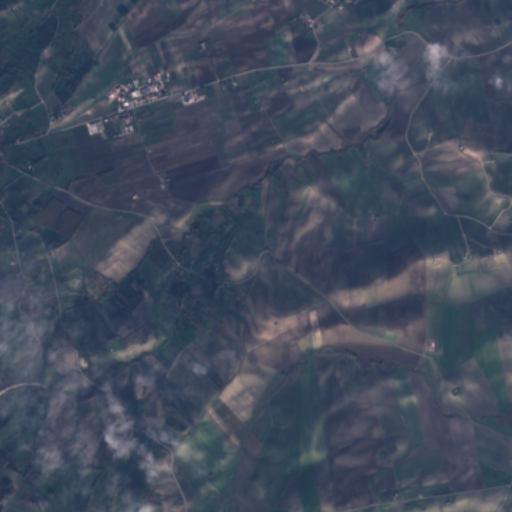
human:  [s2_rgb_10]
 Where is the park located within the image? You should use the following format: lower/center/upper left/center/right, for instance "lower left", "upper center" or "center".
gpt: The park is located in the upper left of the image.
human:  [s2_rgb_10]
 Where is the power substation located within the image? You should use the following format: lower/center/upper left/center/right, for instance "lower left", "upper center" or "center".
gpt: The power substation is located in the upper left of the image.
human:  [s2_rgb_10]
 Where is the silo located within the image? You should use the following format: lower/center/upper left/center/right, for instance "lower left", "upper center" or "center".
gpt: The silo is located in the upper left of the image.
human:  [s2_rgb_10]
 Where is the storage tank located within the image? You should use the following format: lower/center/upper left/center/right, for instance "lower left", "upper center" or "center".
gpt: The storage tank is located in the upper left of the image.
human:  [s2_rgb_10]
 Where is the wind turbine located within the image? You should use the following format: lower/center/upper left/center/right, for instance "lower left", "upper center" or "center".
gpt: The wind turbine is located in the upper right of the image.
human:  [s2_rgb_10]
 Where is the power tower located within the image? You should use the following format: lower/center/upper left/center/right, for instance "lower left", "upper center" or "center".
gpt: There is no power tower in the image.